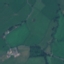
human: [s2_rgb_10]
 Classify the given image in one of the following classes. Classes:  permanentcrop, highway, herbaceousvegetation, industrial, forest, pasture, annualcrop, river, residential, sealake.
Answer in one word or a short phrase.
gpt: Pasture